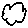
Label: cloud